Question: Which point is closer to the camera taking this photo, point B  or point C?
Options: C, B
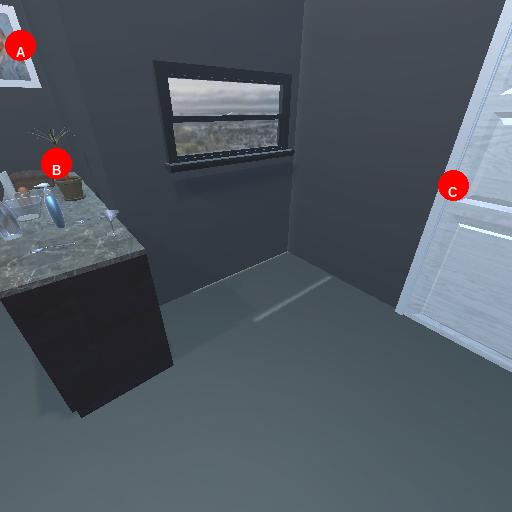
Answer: C